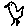
Label: bird